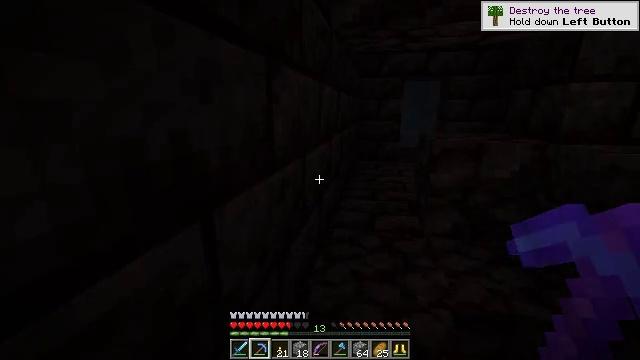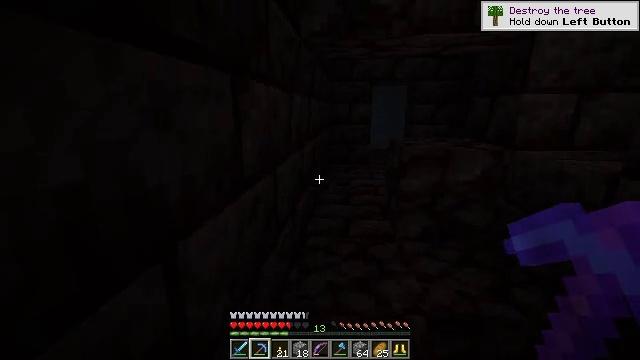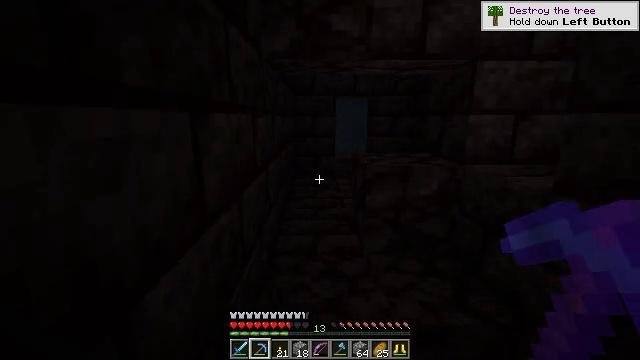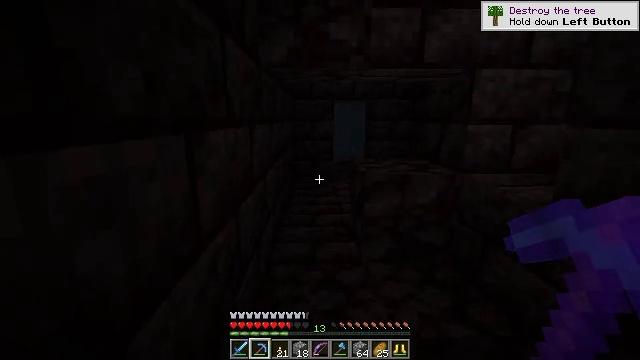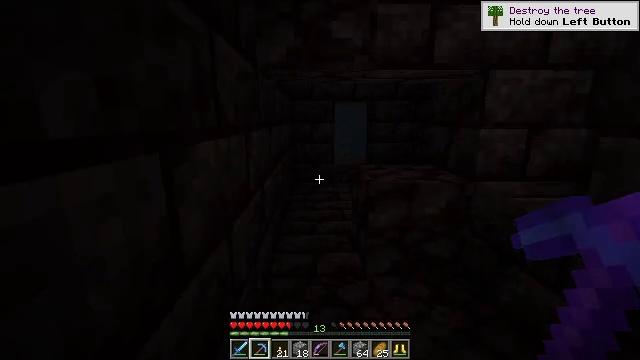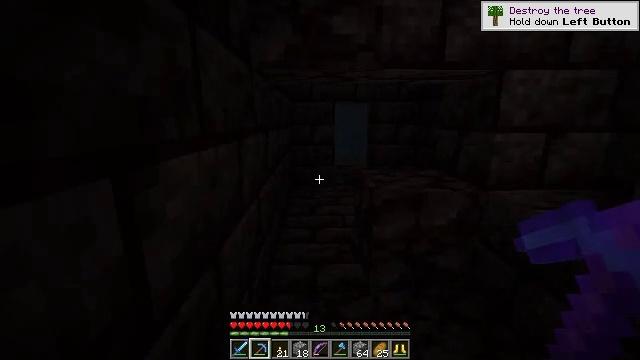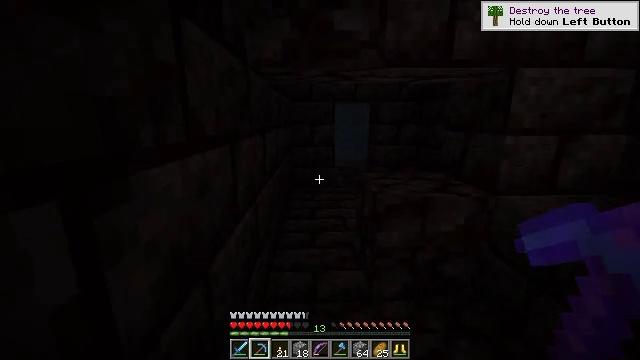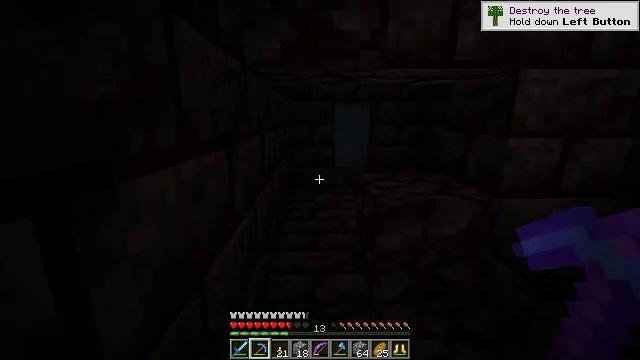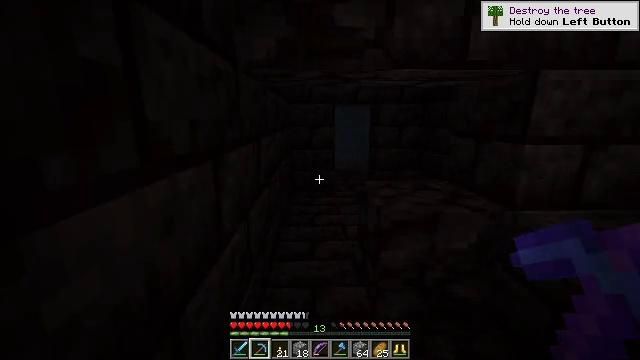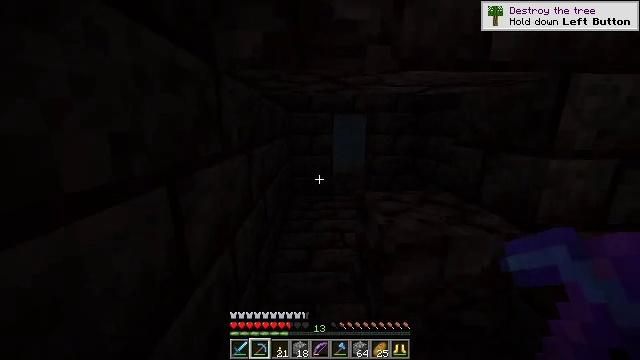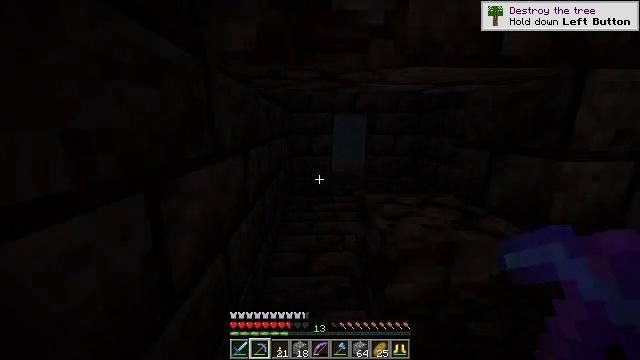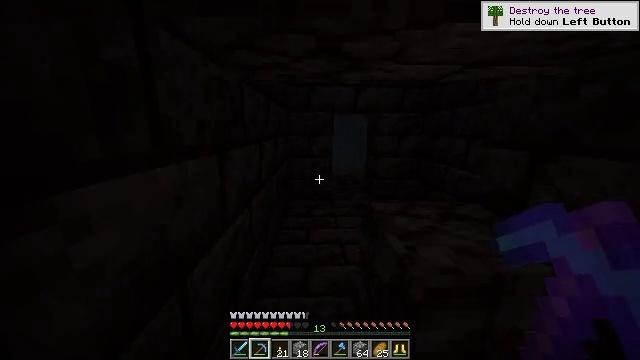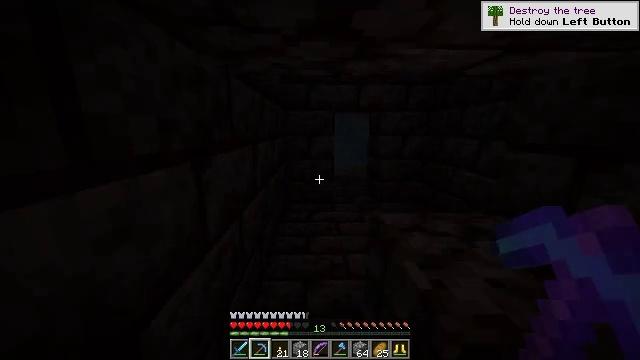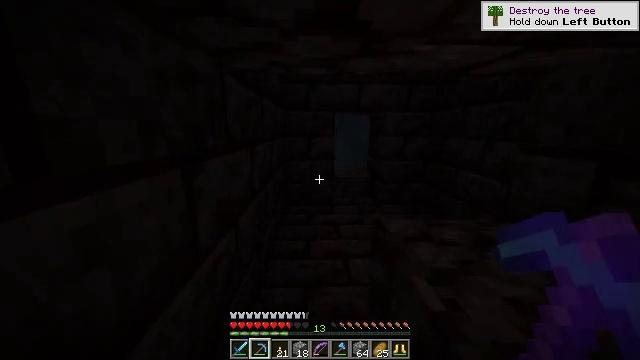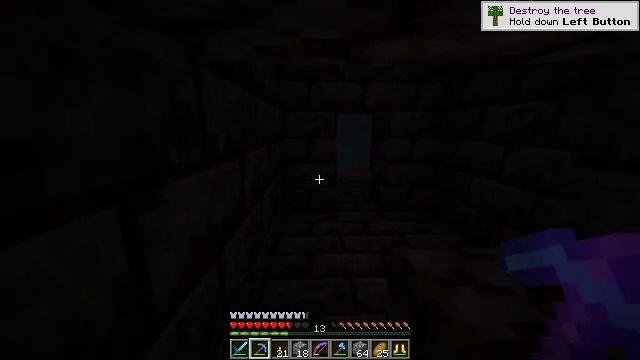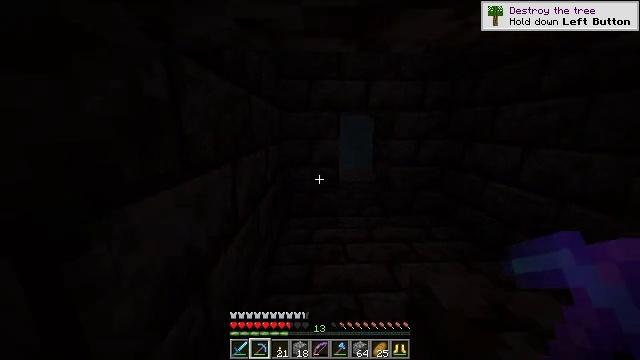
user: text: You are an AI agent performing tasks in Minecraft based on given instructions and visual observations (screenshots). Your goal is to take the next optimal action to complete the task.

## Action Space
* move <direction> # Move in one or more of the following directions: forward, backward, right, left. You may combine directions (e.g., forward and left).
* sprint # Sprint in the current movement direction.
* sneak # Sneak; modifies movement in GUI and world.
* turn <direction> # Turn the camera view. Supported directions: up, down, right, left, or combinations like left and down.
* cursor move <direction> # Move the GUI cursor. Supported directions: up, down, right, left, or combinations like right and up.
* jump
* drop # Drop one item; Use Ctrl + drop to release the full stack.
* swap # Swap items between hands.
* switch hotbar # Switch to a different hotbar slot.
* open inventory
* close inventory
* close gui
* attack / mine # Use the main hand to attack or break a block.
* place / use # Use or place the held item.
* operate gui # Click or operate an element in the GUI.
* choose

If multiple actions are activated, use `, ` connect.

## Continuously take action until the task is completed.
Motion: motion action
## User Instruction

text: Retrieve polished blackstone bricks from a structure.
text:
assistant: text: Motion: turn right
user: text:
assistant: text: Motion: turn right and up
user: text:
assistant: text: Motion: move forward
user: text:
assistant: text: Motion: move forward
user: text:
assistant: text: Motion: move forward
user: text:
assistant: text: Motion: no_op
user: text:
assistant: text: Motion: move forward
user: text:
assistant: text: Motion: move forward
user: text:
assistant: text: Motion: move forward
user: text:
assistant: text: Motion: move forward
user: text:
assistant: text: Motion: move forward
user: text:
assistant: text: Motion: move forward
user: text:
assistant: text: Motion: move forward
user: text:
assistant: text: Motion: move forward
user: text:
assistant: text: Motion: move forward
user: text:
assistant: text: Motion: move forward
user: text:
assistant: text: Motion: move forward
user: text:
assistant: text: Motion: move forward
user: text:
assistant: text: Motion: move forward
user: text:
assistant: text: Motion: move forward
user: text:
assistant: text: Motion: move forward
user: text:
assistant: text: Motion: move forward and move right
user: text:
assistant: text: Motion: move forward and move right, turn left and down
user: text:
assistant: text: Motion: move forward and move right, turn left
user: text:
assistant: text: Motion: move forward and move right, turn left
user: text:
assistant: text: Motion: move forward and move right, turn left
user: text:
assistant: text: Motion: move forward
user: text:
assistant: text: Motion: move forward
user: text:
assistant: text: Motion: move forward, turn left
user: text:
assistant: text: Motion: move forward